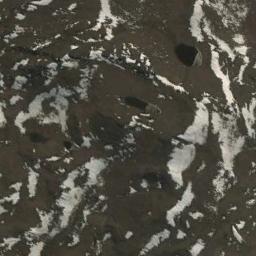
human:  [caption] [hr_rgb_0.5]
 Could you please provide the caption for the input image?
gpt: The desert is on the hill full of black sand .

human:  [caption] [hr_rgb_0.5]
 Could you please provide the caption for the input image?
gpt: The desert has dark gray soil and white rocks and some lakes are also in the desert .

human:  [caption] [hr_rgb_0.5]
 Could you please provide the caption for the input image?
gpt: There are several trees in this orange desert .

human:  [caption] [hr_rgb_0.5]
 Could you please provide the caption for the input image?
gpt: The dark yellow desert covers the white bare land .

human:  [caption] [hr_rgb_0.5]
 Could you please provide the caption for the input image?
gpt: A desert covered black bare land and white rocks .